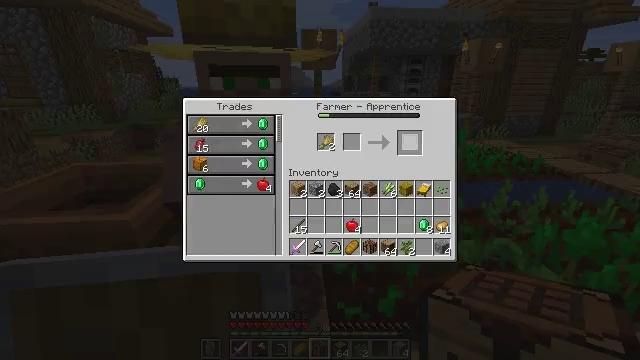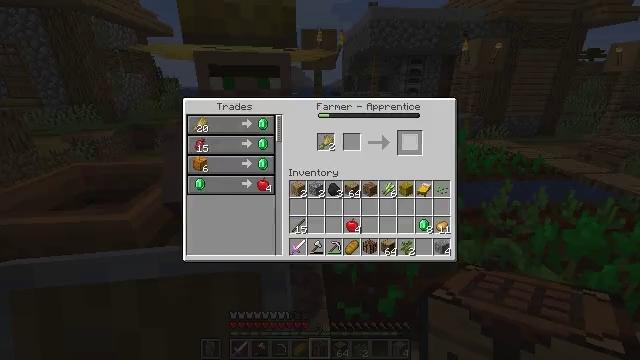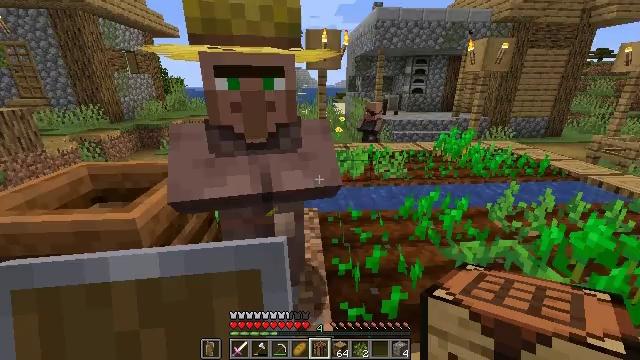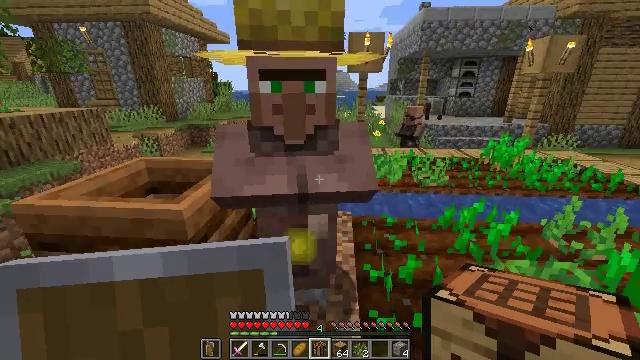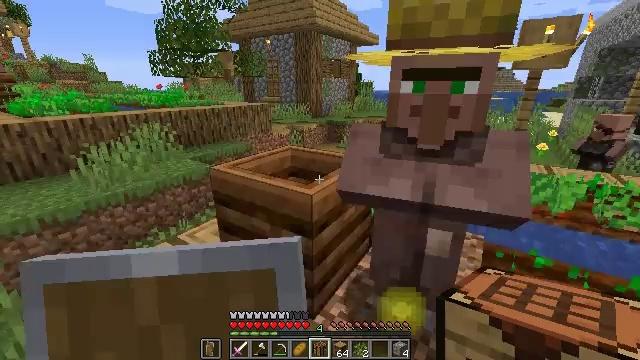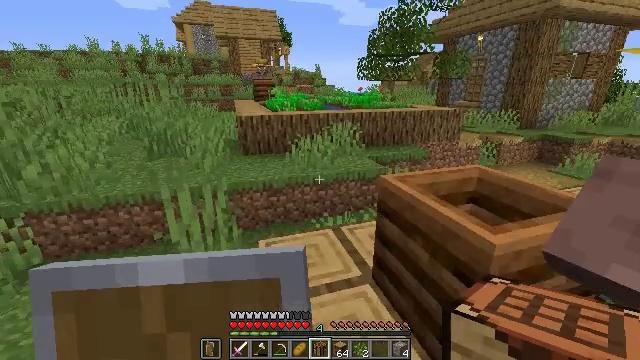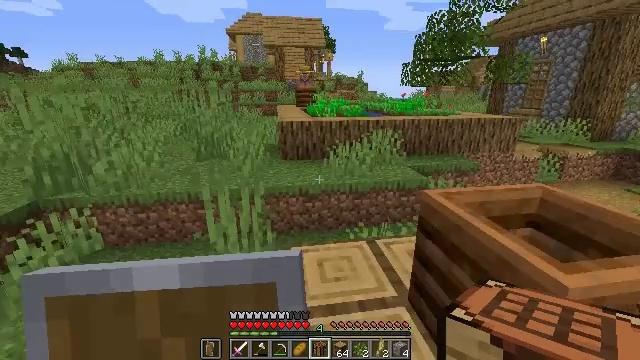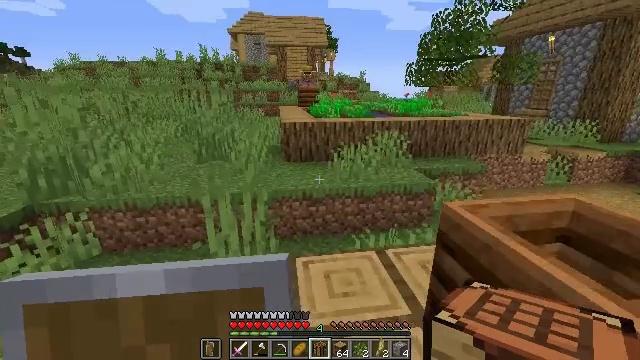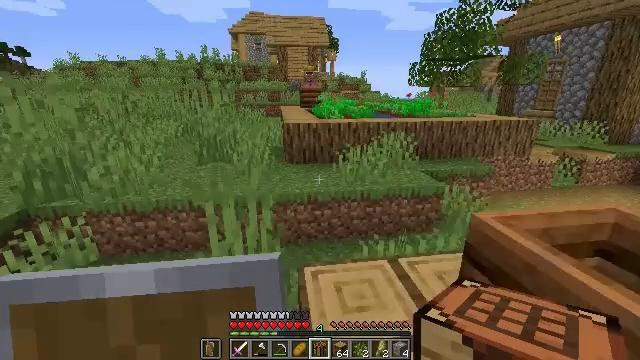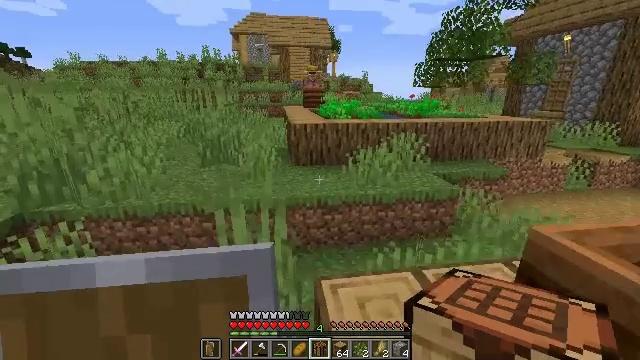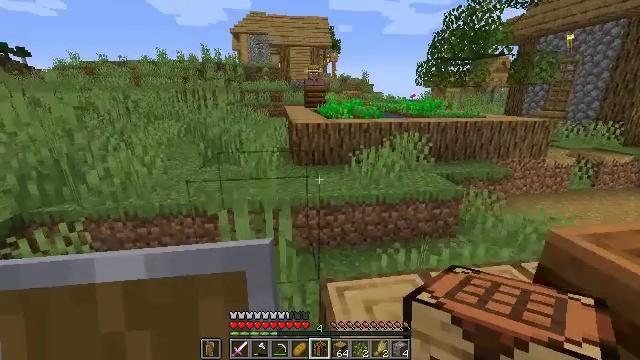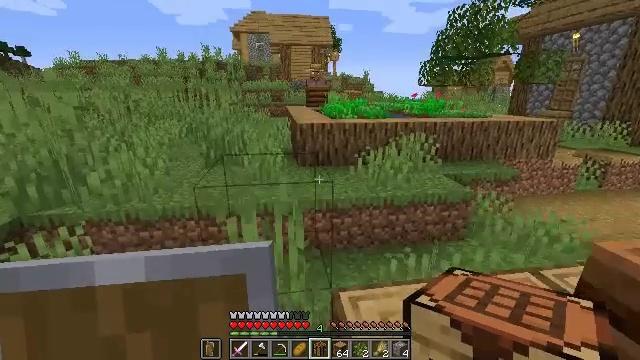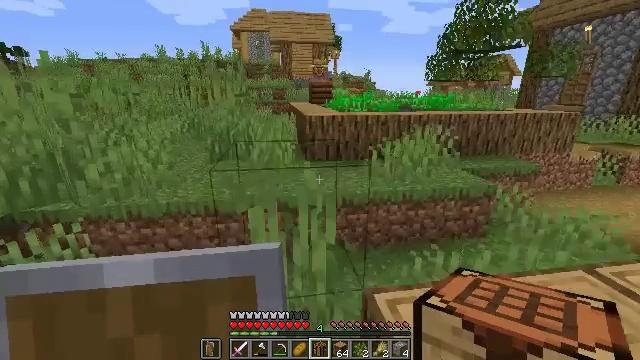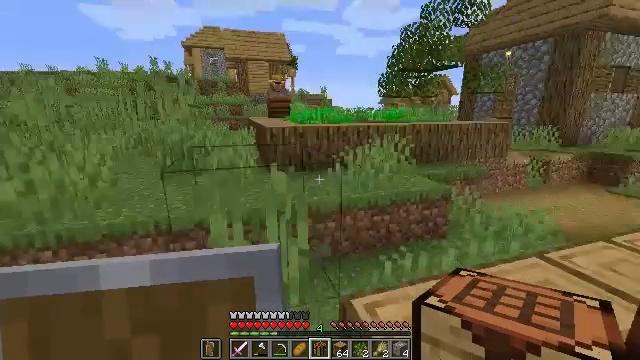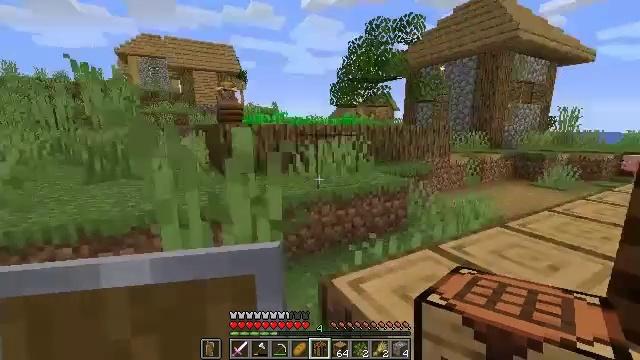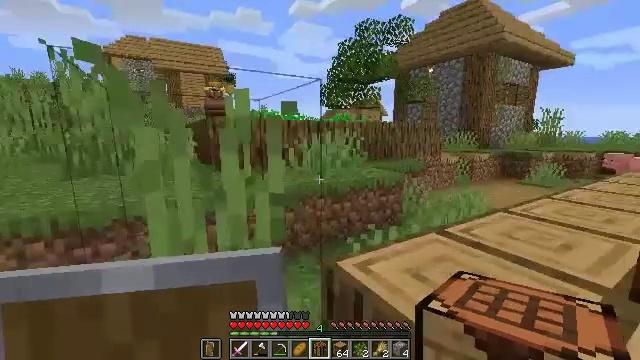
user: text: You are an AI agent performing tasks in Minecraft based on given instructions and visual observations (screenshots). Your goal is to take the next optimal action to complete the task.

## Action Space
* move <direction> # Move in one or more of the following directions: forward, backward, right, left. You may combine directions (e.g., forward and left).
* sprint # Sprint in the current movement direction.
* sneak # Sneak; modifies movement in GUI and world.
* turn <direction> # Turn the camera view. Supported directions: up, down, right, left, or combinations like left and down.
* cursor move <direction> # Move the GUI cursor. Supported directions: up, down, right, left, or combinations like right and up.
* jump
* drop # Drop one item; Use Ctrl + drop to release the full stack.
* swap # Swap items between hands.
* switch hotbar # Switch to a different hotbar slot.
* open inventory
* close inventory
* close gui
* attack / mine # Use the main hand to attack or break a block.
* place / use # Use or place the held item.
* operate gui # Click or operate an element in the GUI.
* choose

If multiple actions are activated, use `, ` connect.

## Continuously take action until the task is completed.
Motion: motion action
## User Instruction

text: Mine the grindstone block.
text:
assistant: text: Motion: sneak, open gui
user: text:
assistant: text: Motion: no_op
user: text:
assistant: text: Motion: turn left, close gui
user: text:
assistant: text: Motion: move forward, turn left, open inventory
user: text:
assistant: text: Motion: move forward, turn left, open inventory
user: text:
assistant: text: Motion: move forward and move left, turn left and up
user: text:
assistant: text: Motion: move forward and move left
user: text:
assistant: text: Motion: move forward and move left
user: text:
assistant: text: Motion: move forward and move left
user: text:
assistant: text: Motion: move forward and move left
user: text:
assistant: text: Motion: move forward and move left
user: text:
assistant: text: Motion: move forward
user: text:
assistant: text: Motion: move forward, turn right and up
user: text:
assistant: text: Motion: move forward, turn right and up
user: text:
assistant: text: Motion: move forward, sprint, turn right and up
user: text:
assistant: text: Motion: move forward, sprint
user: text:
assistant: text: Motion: move forward, sprint
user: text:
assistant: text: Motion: move forward, sprint
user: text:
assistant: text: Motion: move forward, jump
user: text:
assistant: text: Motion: move forward, jump
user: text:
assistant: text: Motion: move forward, turn right, jump
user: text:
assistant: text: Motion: move forward, turn right, jump
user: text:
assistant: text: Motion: move forward, turn right, jump
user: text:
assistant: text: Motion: move forward, jump
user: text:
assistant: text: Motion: move forward, jump
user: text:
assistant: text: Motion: move forward, jump
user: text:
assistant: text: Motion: move forward
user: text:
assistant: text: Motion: move forward
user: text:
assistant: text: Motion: move forward
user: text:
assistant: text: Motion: move forward